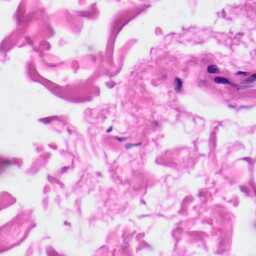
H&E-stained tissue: Skin